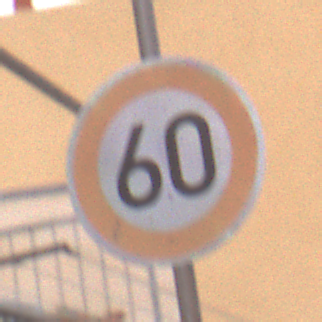
Verkehrszeichen: Geschwindigkeit60
Umgebung: Outdoor, Urban
Tageszeit: Midday
Wetter: Overcast
Licht: Natural
Jahreszeit: NotSpecified
Kontrast: LowContrast